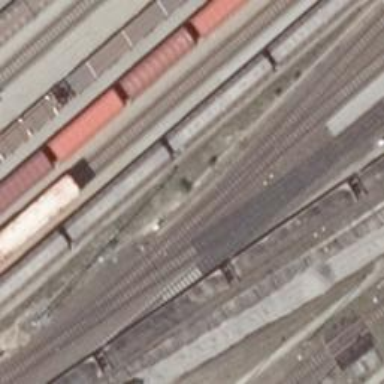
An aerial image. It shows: Railway switch.